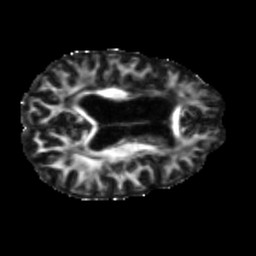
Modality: FA
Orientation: axial
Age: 63
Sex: female
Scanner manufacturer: siemens
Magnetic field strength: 3 T
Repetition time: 5.25 s
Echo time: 0.08 s